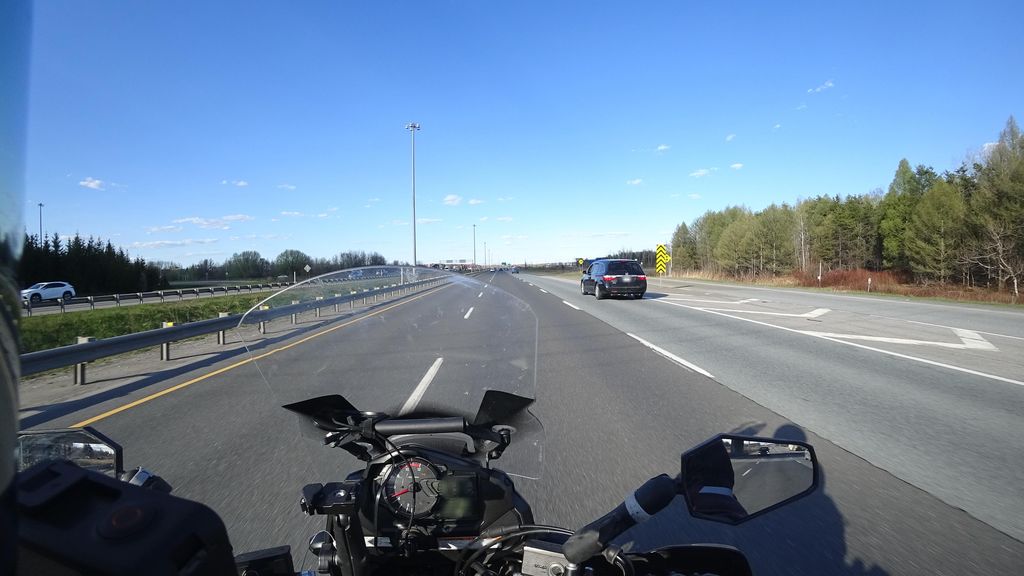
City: quebec_city